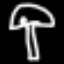
Label: mushroom